Field crop: tomato
Growth stage: 2
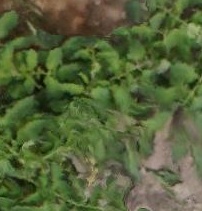
Species: tomato